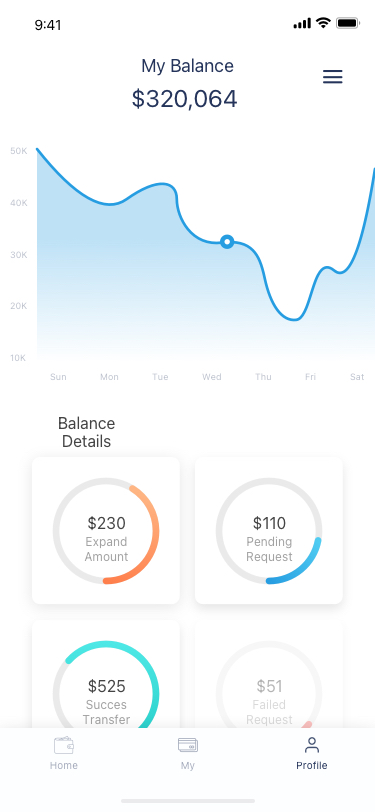
Text in this UI design:
50K
40K
30K
20K
10K
Sun
Mon
Tue
Wed
Thu
Fri
Sat
Expand Amount
$230
Pending Request
$110
Succes Transfer
$525
Failed Request
$51
Balance Details
My Balance
$320,064